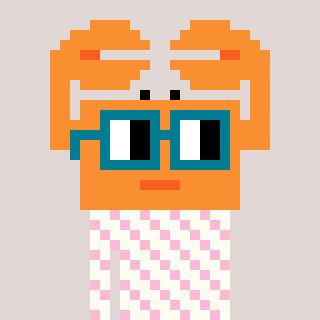
a pixel art character with square dark green glasses, a crab-shaped head and a grayscale-colored body on a warm background